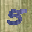
Label: 5